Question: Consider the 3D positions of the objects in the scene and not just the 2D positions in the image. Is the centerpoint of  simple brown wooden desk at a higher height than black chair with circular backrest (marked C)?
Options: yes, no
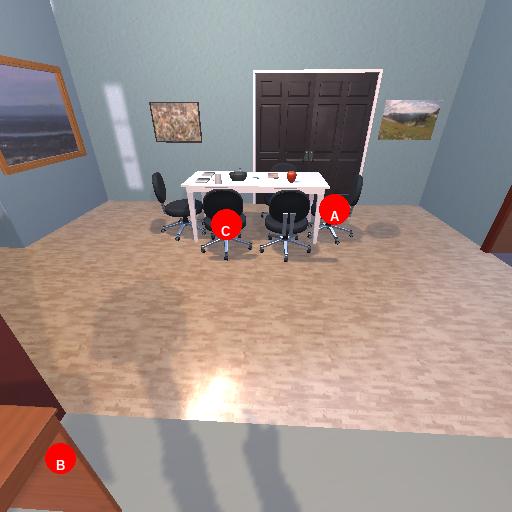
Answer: yes